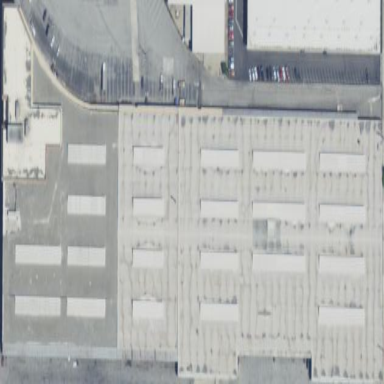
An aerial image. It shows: Warehouse building.